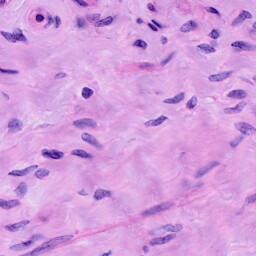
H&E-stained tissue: Cervix